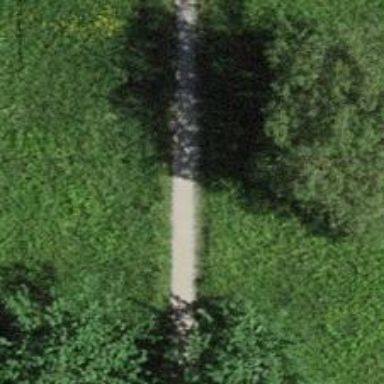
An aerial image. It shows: Compacted footway.